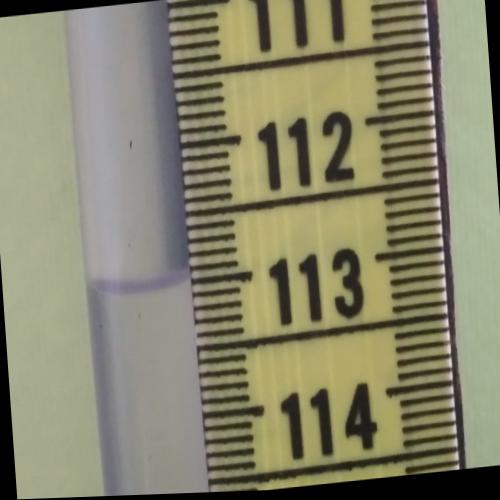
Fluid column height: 113.0 cm